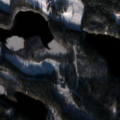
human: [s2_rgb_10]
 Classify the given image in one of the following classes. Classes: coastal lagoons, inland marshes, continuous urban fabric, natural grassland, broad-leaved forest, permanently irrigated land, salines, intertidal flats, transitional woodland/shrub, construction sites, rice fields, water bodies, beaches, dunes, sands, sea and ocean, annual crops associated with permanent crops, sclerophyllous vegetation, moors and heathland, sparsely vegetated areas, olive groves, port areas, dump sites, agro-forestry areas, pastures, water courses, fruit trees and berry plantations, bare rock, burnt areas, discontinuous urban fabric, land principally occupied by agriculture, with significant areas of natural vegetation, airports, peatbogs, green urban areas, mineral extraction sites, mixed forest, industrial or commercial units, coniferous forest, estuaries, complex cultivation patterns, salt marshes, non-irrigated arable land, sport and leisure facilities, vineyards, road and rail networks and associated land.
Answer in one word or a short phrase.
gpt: non-irrigated arable land, land principally occupied by agriculture, with significant areas of natural vegetation, coniferous forest, mixed forest, water bodies